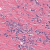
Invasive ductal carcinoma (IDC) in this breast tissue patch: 1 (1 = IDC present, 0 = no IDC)